Question: I am creating a memory match app and I cannot get my buttons in auto layout to work properly. After hours of trying the buttons are not shrinking and stay outside the screen. Do any of you have a clue on how to fix this.

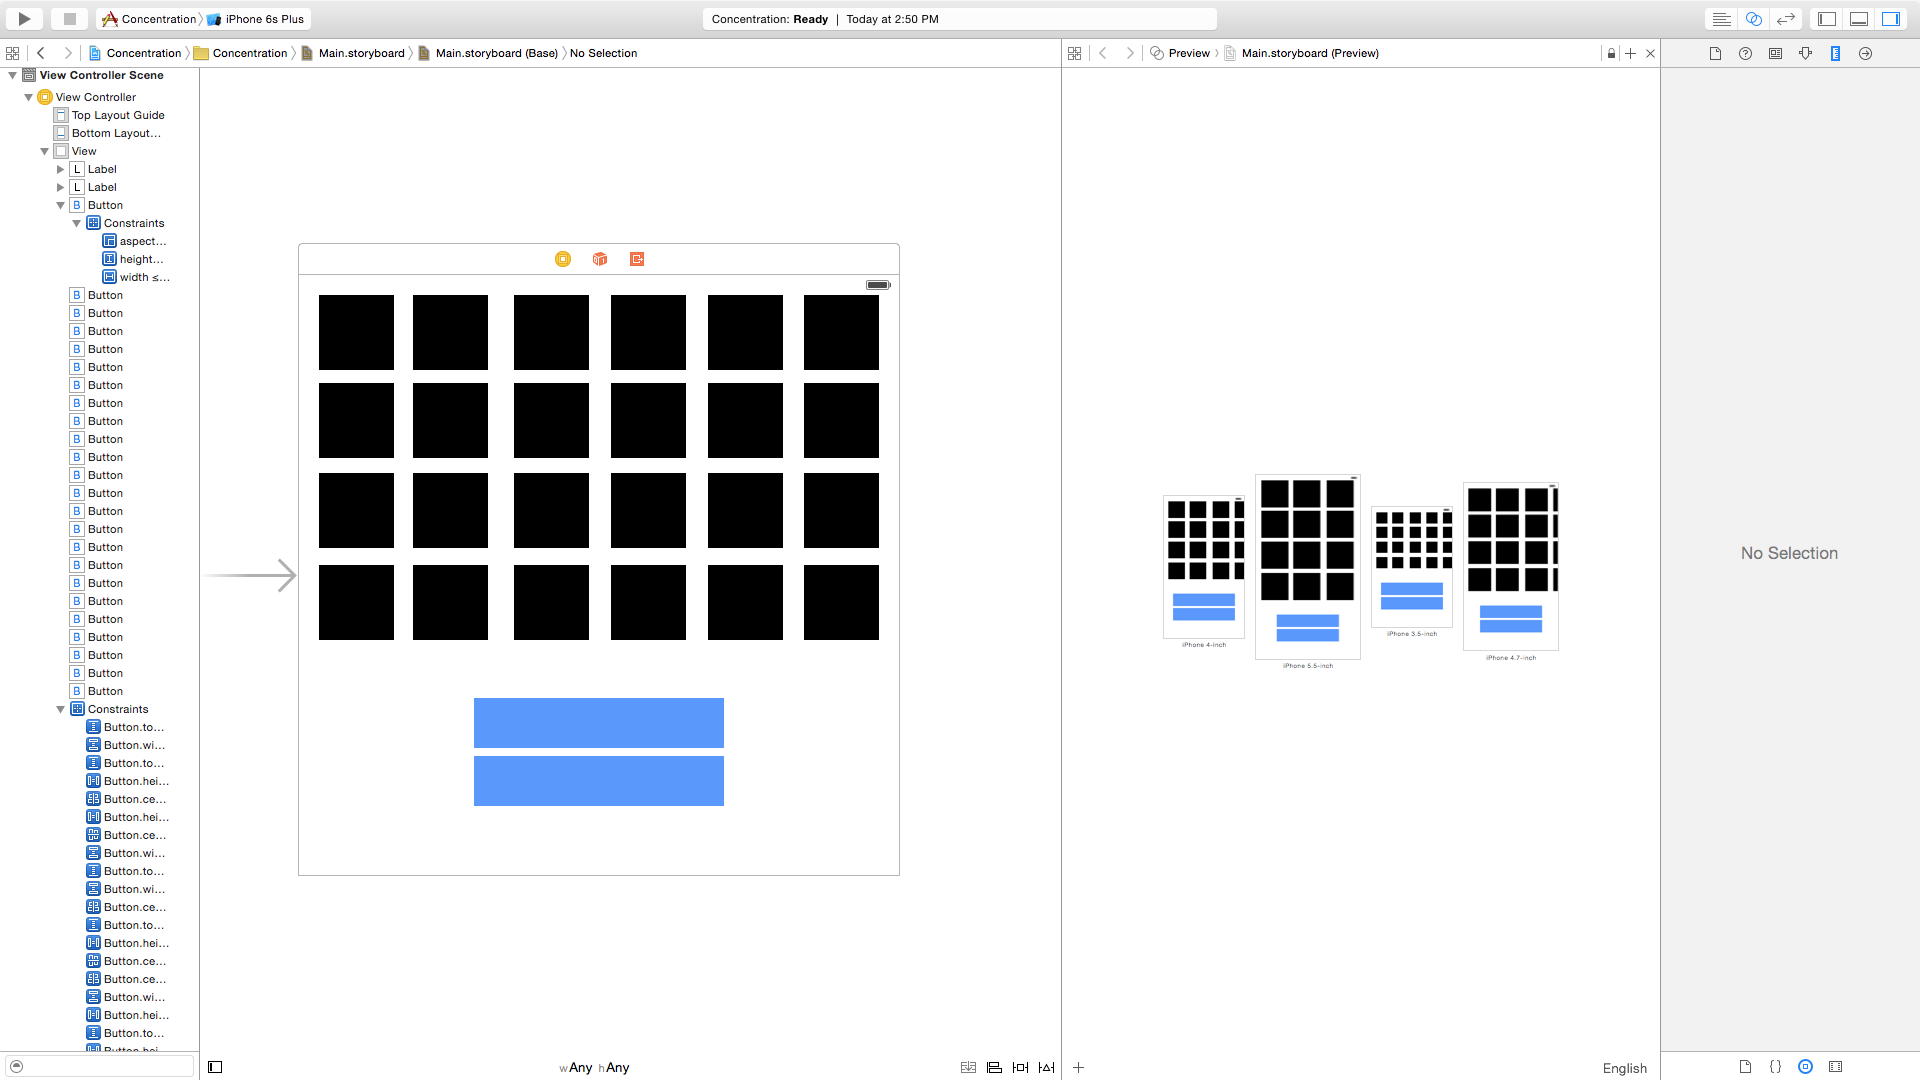
Answer: I was able to make it work using Stack View. let me walk you through it:
<URL>
First, you group a row of buttons then you go to Editor -> Embed In -> Stack View
Then you apply the following settings:
<URL>
After you repeat that for all the rows, select all the horizontal stacks and make them into one stack View by again going to Editor -> Embed In -> Stack View. and make it look like this:
<URL>
since it appears that you care about the spacing between squares, make sure to select all squares and apply the aspect ratio constraint to them.
just to be clear, your constraints should look like this:
<URL>
then each horizontal stack should look like this:
<URL>
Here is a link to the project for you to further explore:
<URL>